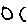
Label: moon